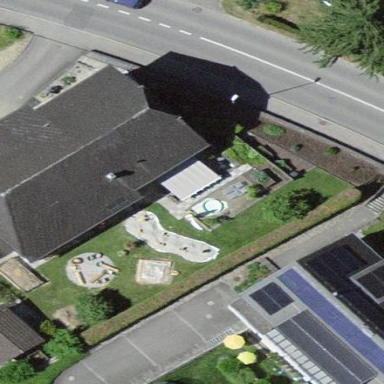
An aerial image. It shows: Residential building.